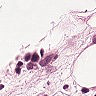
Metastatic tissue present: yes